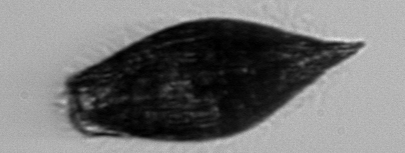
Label: Tiarina_fusus